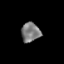
Tissue: skin
Cell type: Others
Senescence score: 0.2243
Nuclear area (px): 359
Mean DAPI intensity: 124.187